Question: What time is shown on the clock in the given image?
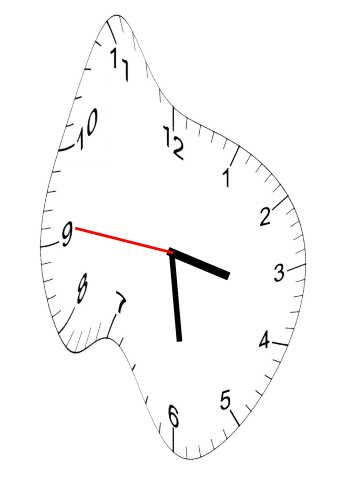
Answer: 03:28:46